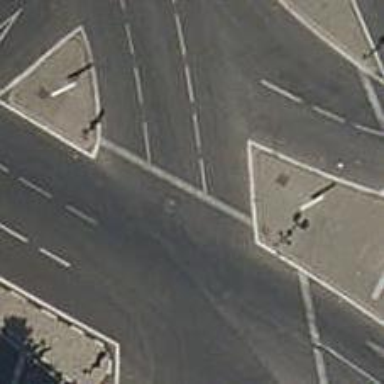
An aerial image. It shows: Road with traffic signals.